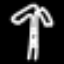
Label: palm tree